Field crop: maize
Growth stage: 2
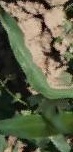
Species: maize